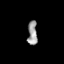
Tissue: prostate
Cell type: T cells
Senescence score: 0.7478
Nuclear area (px): 226
Mean DAPI intensity: 156.504